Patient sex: M
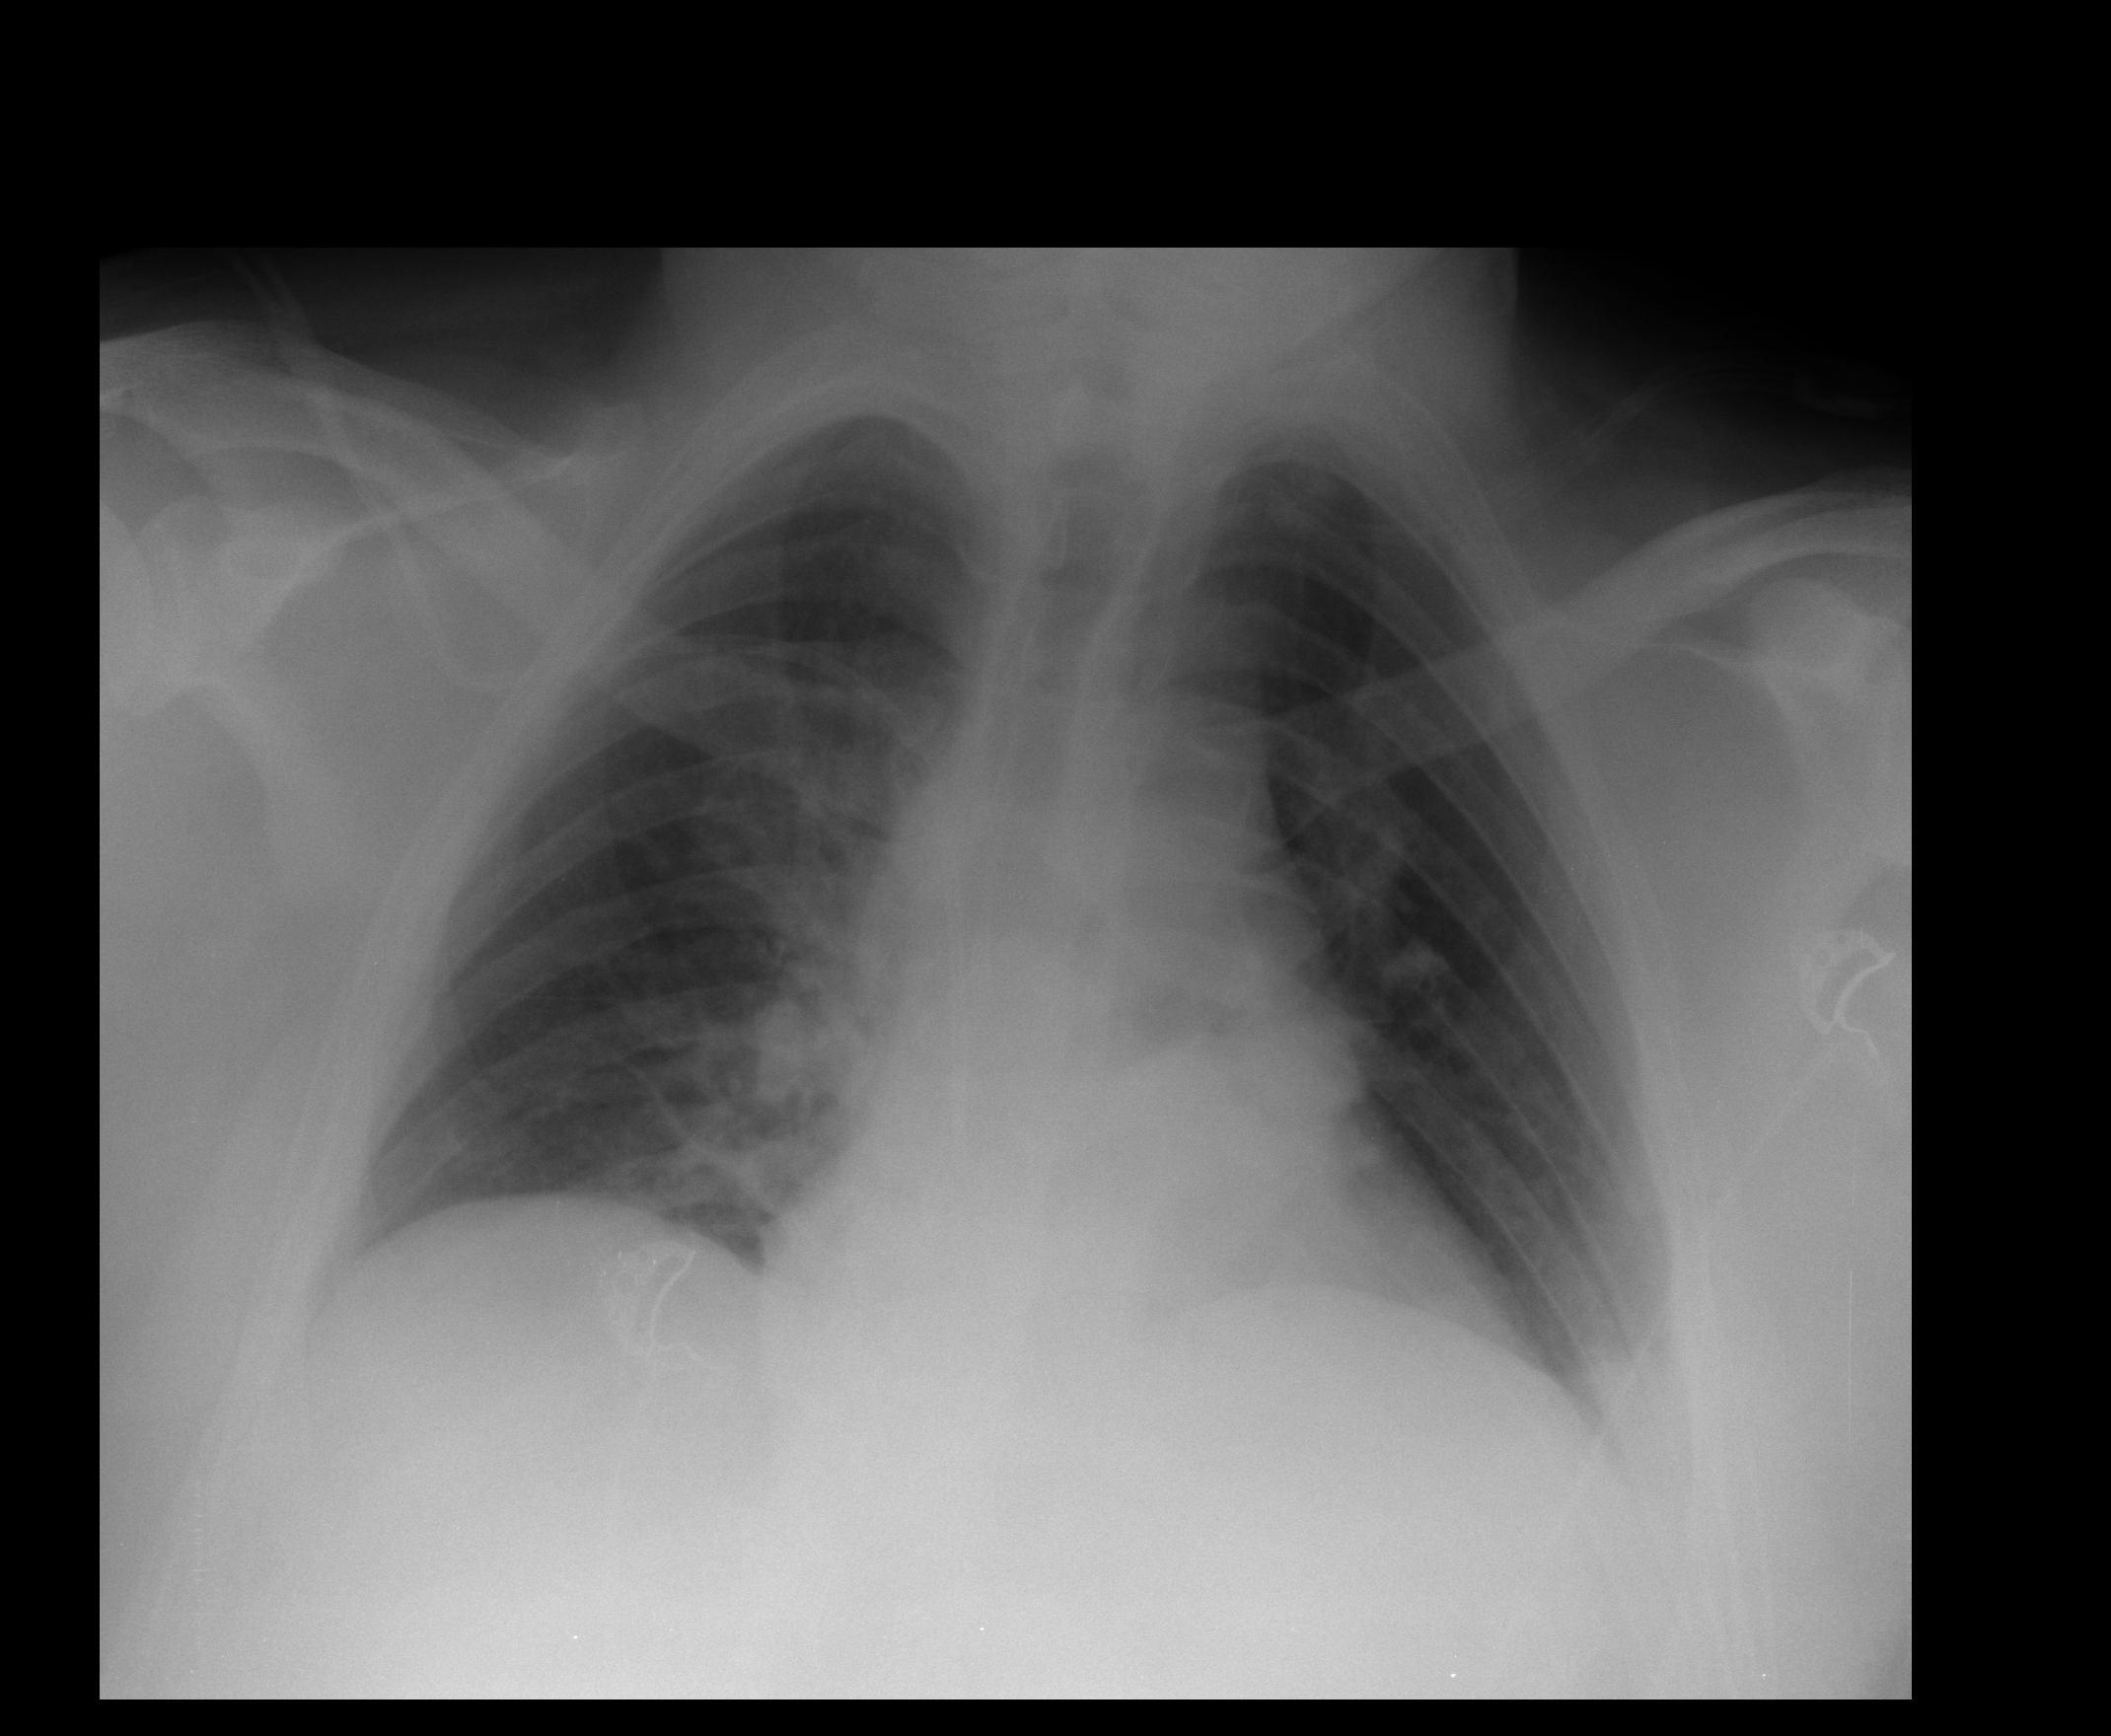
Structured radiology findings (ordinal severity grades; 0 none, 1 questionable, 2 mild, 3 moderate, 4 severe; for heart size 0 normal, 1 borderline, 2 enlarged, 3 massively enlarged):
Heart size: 0
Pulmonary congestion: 1
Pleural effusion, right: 0
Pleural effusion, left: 0
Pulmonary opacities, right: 1
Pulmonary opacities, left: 0
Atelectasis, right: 1
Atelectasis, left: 0